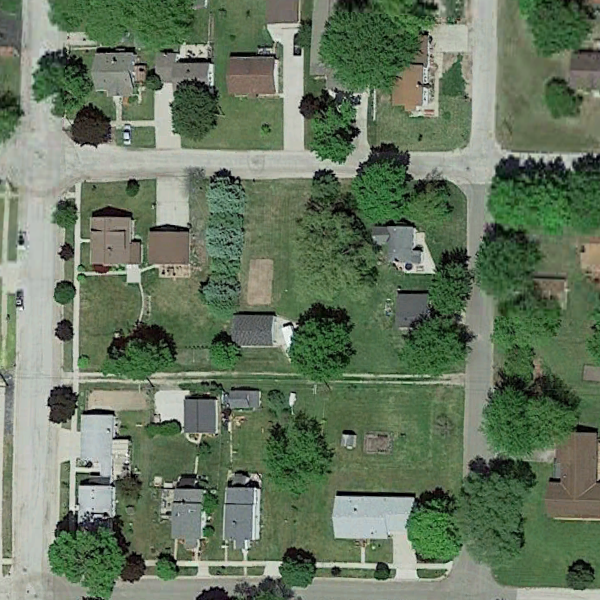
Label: MediumResidential